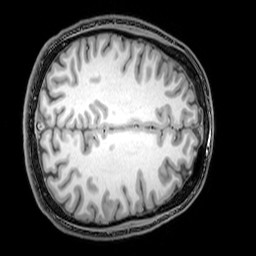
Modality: T1w
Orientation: axial
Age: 22
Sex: male
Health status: healthy
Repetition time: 0.081 s
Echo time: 0.037 s